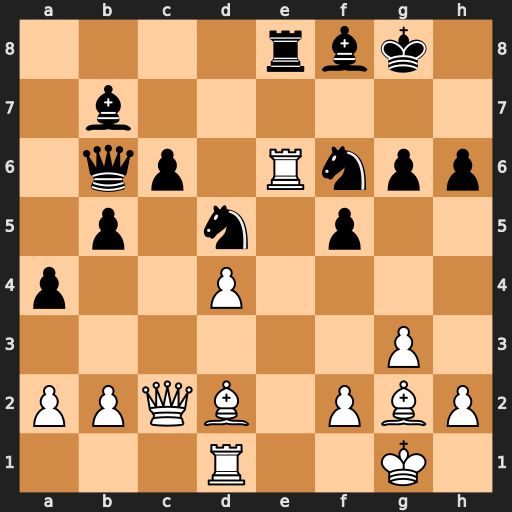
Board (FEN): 4rbk1/1b6/1qp1Rnpp/1p1n1p2/p2P4/6P1/PPQB1PBP/3R2K1
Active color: w
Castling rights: -
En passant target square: -
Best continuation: Bxd5 Rxe6 Bxe6+